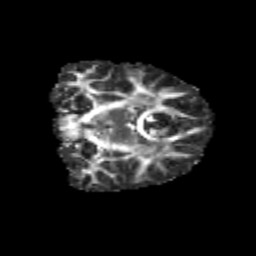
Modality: FA
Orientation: coronal
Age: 13
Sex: male
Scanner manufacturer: siemens
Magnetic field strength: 3 T
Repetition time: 3.8 s
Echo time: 0.07 s